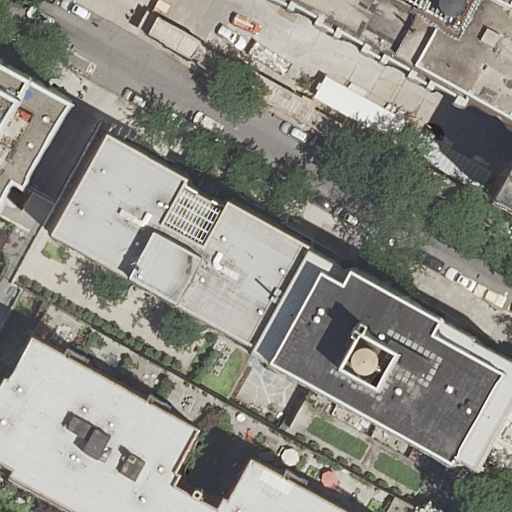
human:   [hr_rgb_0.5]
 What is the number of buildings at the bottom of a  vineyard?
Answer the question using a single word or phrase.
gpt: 0

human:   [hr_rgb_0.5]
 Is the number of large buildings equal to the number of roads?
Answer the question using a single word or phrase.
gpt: no

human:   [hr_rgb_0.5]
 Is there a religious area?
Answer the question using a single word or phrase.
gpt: no

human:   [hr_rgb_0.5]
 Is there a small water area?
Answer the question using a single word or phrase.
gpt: no

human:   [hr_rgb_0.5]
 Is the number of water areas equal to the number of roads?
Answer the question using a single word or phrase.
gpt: no

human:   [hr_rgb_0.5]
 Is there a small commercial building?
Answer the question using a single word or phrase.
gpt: no

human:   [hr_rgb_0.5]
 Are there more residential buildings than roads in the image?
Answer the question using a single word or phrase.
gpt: yes

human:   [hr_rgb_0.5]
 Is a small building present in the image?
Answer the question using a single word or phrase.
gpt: yes

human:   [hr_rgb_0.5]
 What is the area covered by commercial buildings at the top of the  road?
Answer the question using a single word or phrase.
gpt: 0m2

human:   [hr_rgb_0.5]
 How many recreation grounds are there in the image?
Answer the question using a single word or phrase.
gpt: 0

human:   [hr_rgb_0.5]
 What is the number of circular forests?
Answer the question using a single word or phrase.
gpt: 0

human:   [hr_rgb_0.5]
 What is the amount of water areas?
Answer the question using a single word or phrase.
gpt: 0

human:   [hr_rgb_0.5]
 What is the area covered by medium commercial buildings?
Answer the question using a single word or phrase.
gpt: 0m2

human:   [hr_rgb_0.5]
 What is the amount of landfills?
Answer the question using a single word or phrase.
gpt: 0

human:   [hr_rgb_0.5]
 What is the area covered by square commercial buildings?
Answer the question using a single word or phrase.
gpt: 0m2

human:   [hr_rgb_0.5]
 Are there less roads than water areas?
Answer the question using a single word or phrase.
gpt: no

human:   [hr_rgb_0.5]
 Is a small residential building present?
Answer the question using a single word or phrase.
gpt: yes

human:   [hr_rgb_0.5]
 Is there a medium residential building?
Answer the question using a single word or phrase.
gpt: yes

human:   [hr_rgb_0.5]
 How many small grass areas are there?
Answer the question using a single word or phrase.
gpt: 0

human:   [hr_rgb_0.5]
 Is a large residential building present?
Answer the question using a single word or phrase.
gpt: yes

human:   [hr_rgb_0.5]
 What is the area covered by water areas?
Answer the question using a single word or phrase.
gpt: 0m2

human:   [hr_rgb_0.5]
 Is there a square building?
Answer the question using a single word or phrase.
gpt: no

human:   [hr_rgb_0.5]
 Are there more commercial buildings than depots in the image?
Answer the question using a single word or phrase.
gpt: no

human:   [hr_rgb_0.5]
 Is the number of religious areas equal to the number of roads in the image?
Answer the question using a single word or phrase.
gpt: no

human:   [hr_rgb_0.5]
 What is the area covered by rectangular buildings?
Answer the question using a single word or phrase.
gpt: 427m2

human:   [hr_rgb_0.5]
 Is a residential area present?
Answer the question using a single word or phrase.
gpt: no

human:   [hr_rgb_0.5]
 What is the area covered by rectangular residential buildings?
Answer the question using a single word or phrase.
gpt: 427m2

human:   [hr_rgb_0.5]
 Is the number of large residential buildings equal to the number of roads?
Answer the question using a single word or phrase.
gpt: no

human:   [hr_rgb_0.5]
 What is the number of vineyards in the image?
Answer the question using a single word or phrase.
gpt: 0

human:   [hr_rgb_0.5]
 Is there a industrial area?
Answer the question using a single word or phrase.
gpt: no

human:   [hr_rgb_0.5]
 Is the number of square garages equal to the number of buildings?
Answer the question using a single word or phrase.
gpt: no

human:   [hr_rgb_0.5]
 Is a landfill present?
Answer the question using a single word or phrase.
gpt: no

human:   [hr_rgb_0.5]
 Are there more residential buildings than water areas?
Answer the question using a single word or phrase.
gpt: yes

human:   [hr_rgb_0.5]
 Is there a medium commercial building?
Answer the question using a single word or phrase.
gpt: no

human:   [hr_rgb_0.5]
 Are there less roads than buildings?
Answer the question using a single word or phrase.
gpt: yes

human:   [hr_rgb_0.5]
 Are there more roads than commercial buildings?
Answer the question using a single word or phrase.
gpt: yes